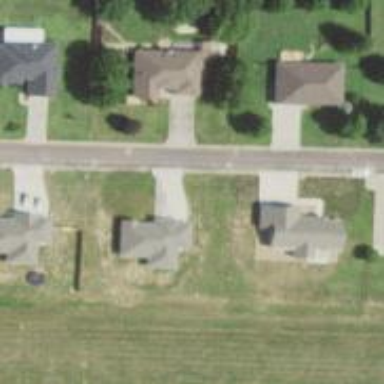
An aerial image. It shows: Residential road.